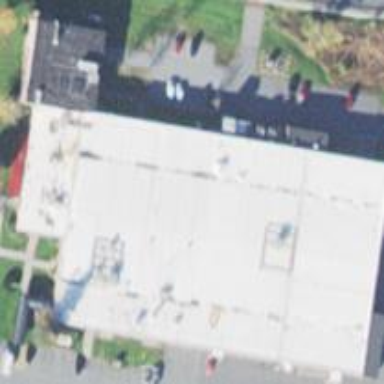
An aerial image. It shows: Commercial building.